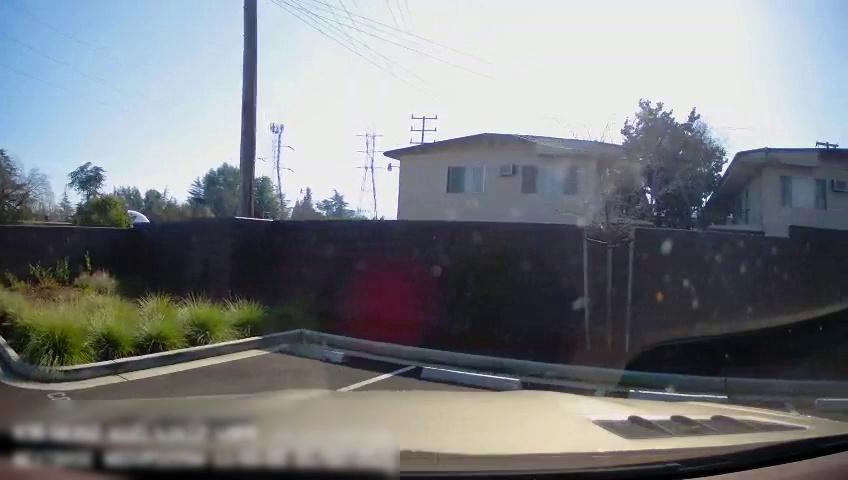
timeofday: Day
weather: Sunny
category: Drivable Space